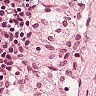
Metastatic tissue present: no